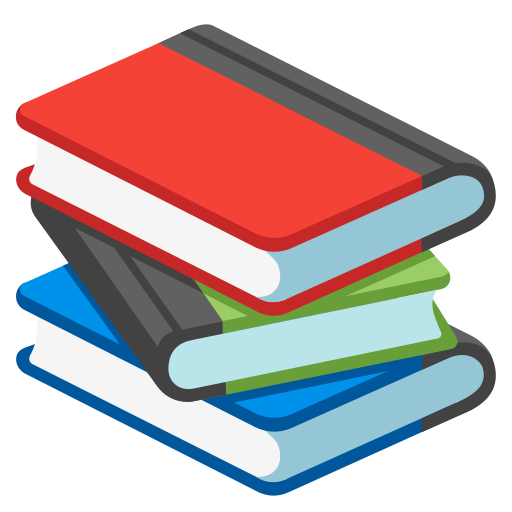
Emoji: 📚